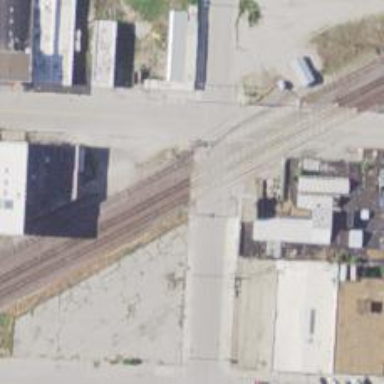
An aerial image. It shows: Railway crossing.